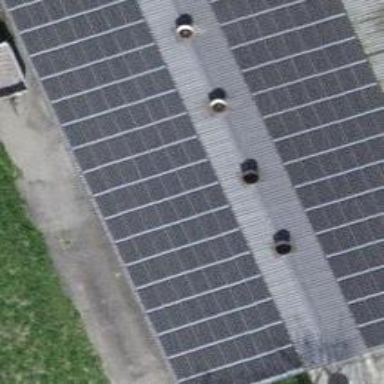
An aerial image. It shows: Solar power generator with photovoltaic panels.